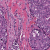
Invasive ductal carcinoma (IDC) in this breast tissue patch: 1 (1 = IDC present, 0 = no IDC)